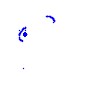
Particle: electron